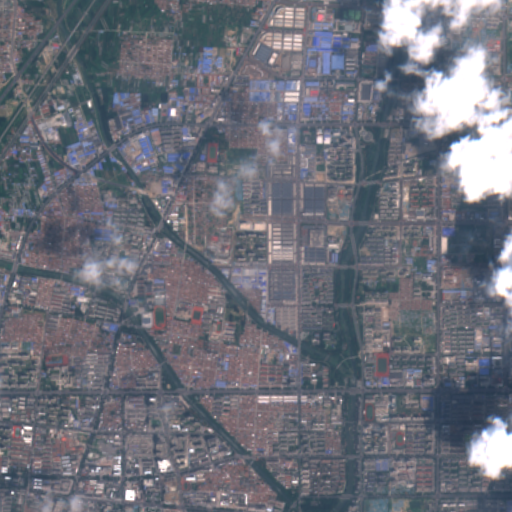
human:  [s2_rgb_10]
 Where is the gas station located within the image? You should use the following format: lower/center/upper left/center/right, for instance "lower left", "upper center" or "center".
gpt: The gas station is located in the lower right of the image.
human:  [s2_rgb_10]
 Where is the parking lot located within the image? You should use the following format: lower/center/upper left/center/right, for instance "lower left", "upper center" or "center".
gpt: The parking lot is located in the lower left of the image.
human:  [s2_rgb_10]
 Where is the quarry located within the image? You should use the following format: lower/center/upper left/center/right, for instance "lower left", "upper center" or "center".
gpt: There is no quarry in the image.